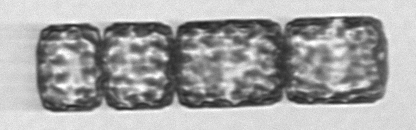
Label: Lauderia_annulata